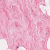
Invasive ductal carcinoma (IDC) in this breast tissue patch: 0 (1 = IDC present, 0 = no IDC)